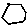
Label: hexagon